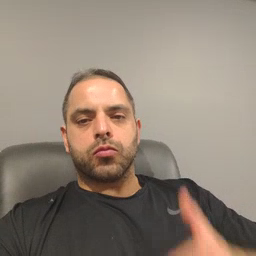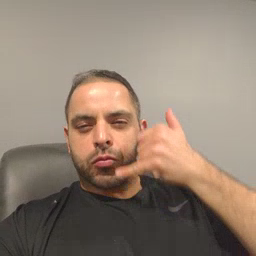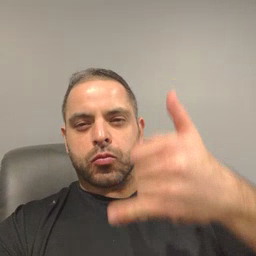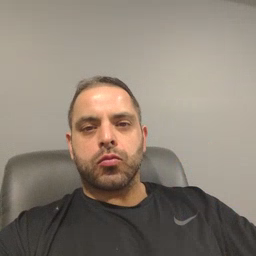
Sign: callonphone